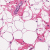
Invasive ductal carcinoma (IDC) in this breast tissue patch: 0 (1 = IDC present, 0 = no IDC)